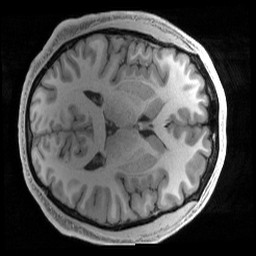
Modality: T1w
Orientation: axial
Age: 24
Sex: male
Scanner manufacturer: siemens
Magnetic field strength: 3 T
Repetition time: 2.4 s
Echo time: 0.00231 s